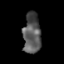
Tissue: skin
Cell type: Epithelial cells
Senescence score: 0.2649
Nuclear area (px): 691
Mean DAPI intensity: 88.204